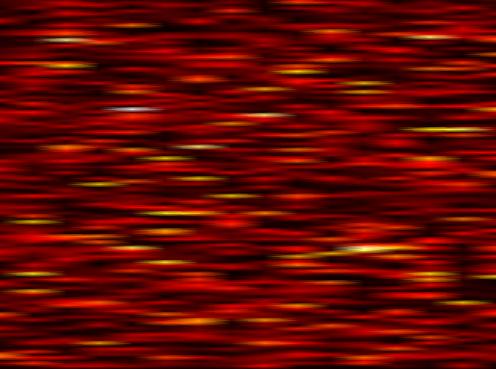
Label: OFDM